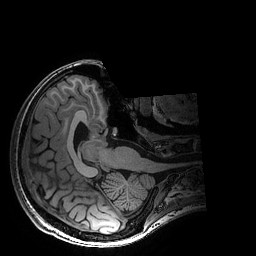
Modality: T1w
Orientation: axial
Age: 19
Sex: female
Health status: healthy
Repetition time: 2.53 s
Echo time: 0.0034 s